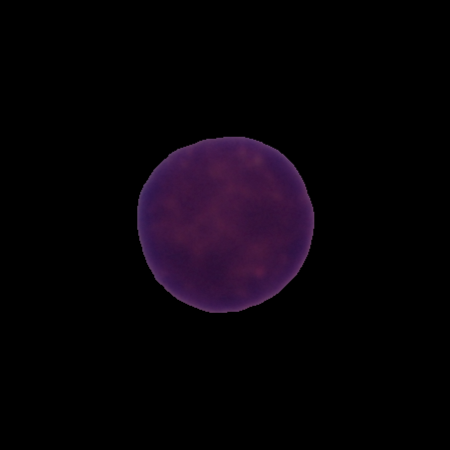
Label: healthy